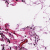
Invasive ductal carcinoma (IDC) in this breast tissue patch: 0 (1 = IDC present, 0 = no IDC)